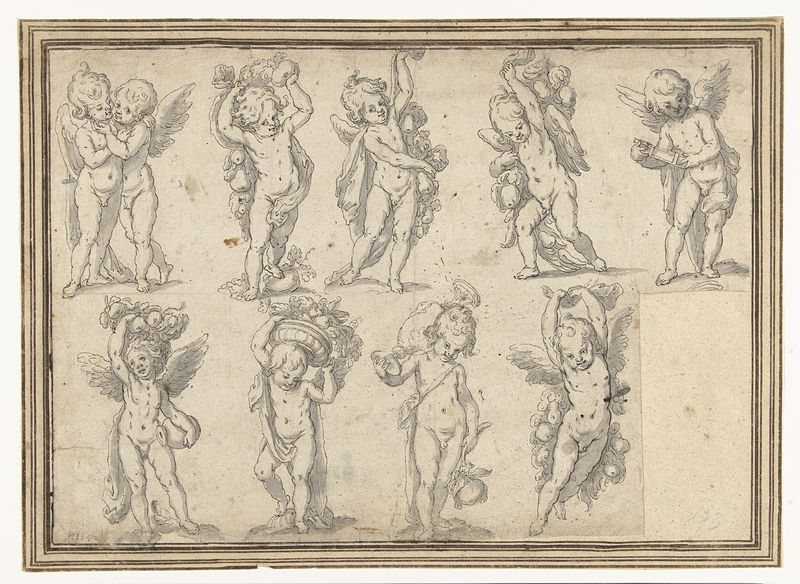
Titel: Studieblad met tien engeltjes met attributen
Standort: Amsterdam
Institution: Rijksmuseum
Schlagwörter: flügel, nackt, skizze, zeichnung, obst, tanz, barock, rahmen, fünf, haare, kind, kinder, engel, vase, papier, studie, junge, druck, putten, putti, neun, zehn